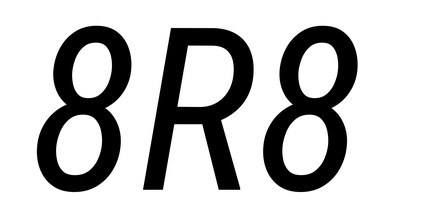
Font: Roboto-Italic_Condensed_Italic